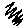
Label: zigzag